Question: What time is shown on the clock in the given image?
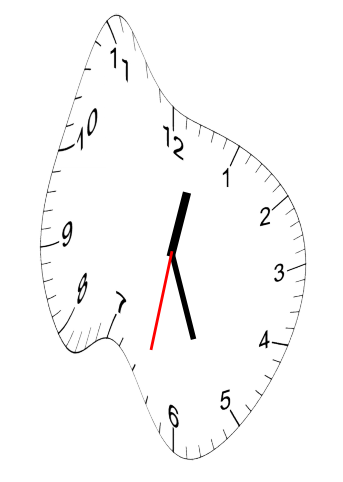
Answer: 12:26:32